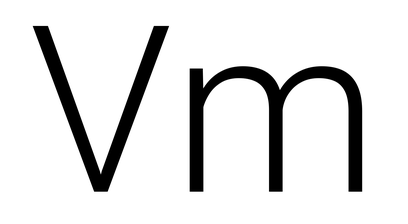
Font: Roboto_Light